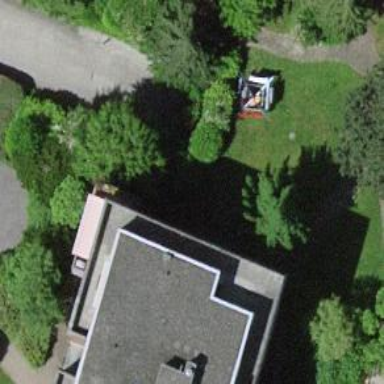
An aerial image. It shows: Group of garages.